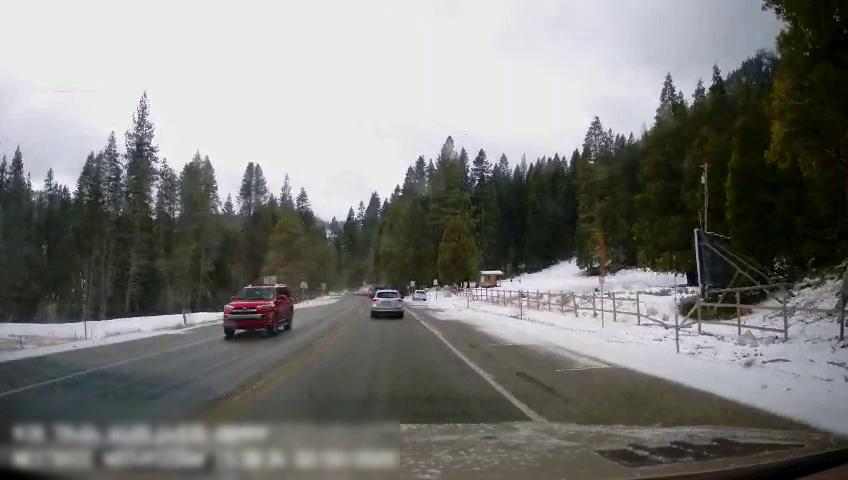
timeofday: Day
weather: Snowy
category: Drivable Space
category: Vehicles | Truck
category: Vehicles | SUV
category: Vehicles | Car
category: Vehicles | SUV
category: Lanes | Current Lane
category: Lanes | Opposite Lane
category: Lanes | Current Lane
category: Lanes | Opposite Lane